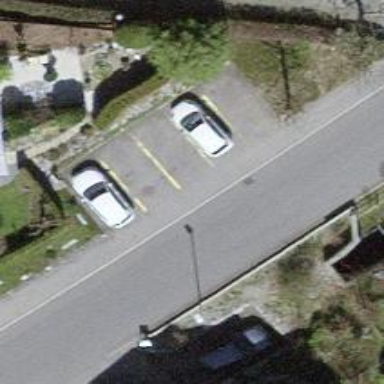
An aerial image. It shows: Parking available on the street side.